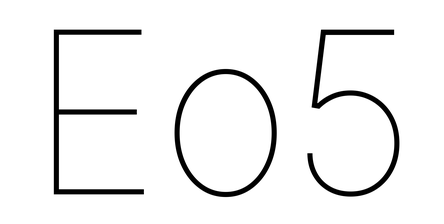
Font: Inter_Thin